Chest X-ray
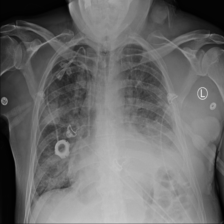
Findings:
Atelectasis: negative
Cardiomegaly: negative
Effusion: positive
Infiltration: positive
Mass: negative
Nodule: negative
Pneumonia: positive
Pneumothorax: negative
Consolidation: negative
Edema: positive
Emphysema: negative
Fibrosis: negative
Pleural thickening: negative
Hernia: negative